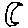
Label: moon